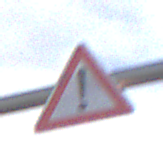
Verkehrszeichen: Gefahrenstelle
Umgebung: Outdoor, Nature
Tageszeit: SunriseSunset
Wetter: PartlyCloudy
Licht: Natural
Jahreszeit: NotSpecified
Kontrast: HighContrast